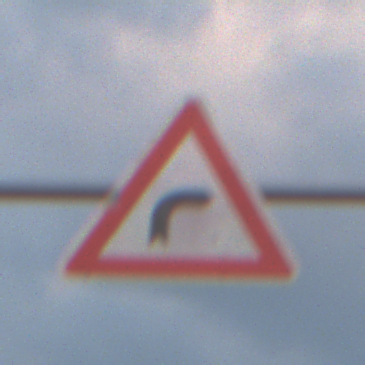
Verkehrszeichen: KurveRechts
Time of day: SunriseSunset
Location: Outdoor (Nature)
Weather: PartlyCloudy
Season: NotSpecified
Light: Natural